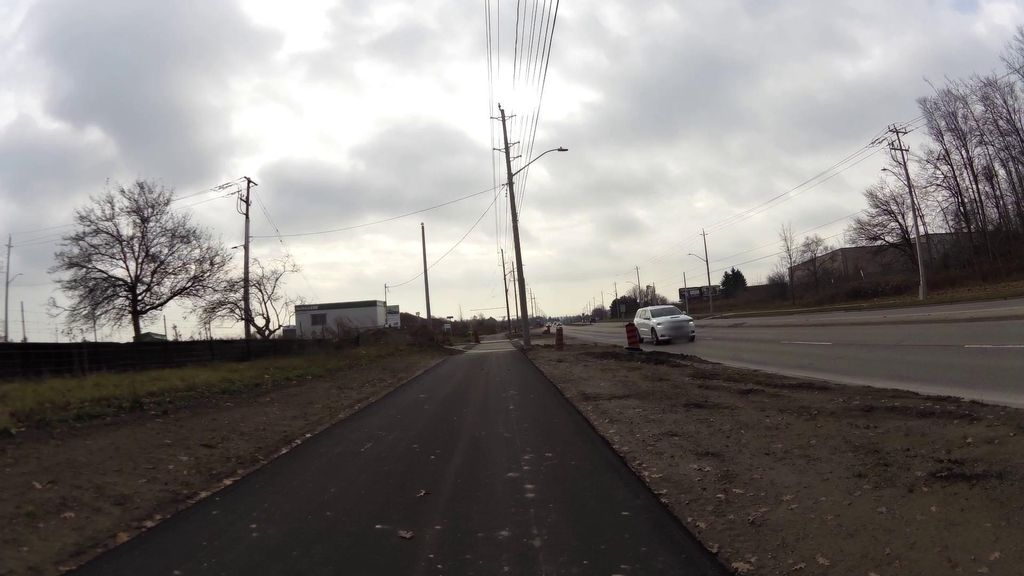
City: kitchener-waterloo